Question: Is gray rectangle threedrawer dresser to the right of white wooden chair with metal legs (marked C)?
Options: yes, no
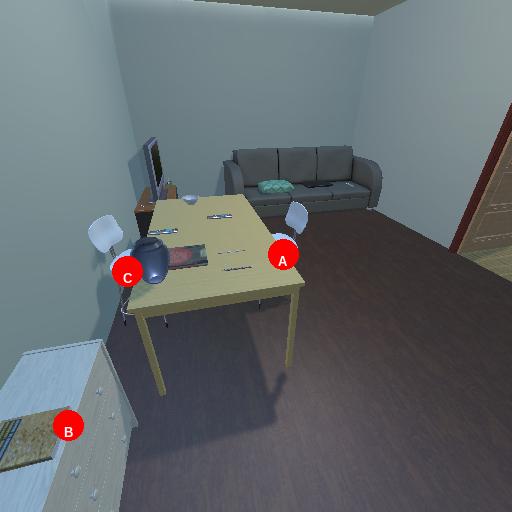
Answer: yes